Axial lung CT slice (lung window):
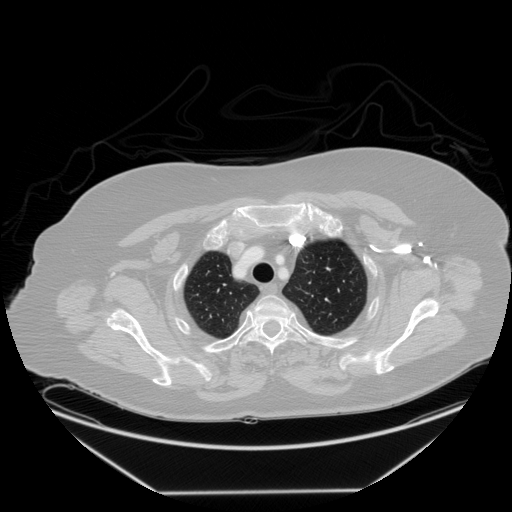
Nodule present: no